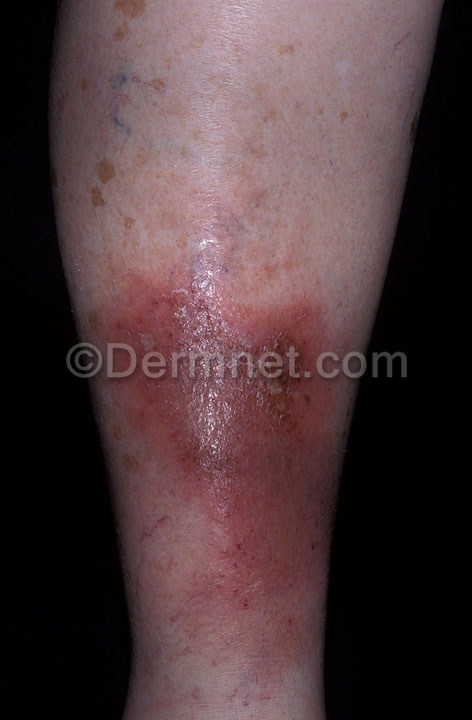
Disease: Cellulitis Impetigo and other Bacterial Infections